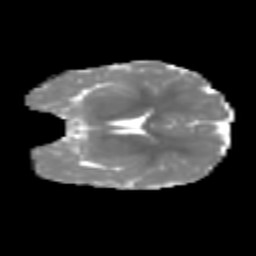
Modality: MD
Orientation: coronal
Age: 8
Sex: female
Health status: healthy